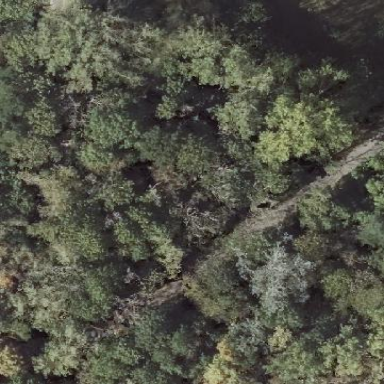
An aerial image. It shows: Mixed woodland with various types of leaves.